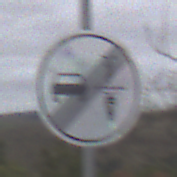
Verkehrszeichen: EndeVerbotUeberholenEinspurigeFahrzeuge
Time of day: Midday
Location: Outdoor (Nature)
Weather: Overcast
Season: NotSpecified
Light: Natural